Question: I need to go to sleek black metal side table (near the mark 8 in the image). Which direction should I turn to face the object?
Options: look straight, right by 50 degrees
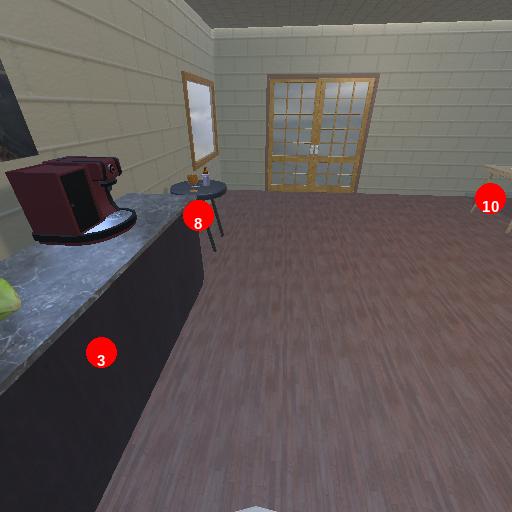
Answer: look straight